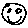
Label: smiley face